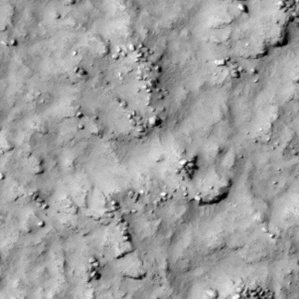
Label: non_frost